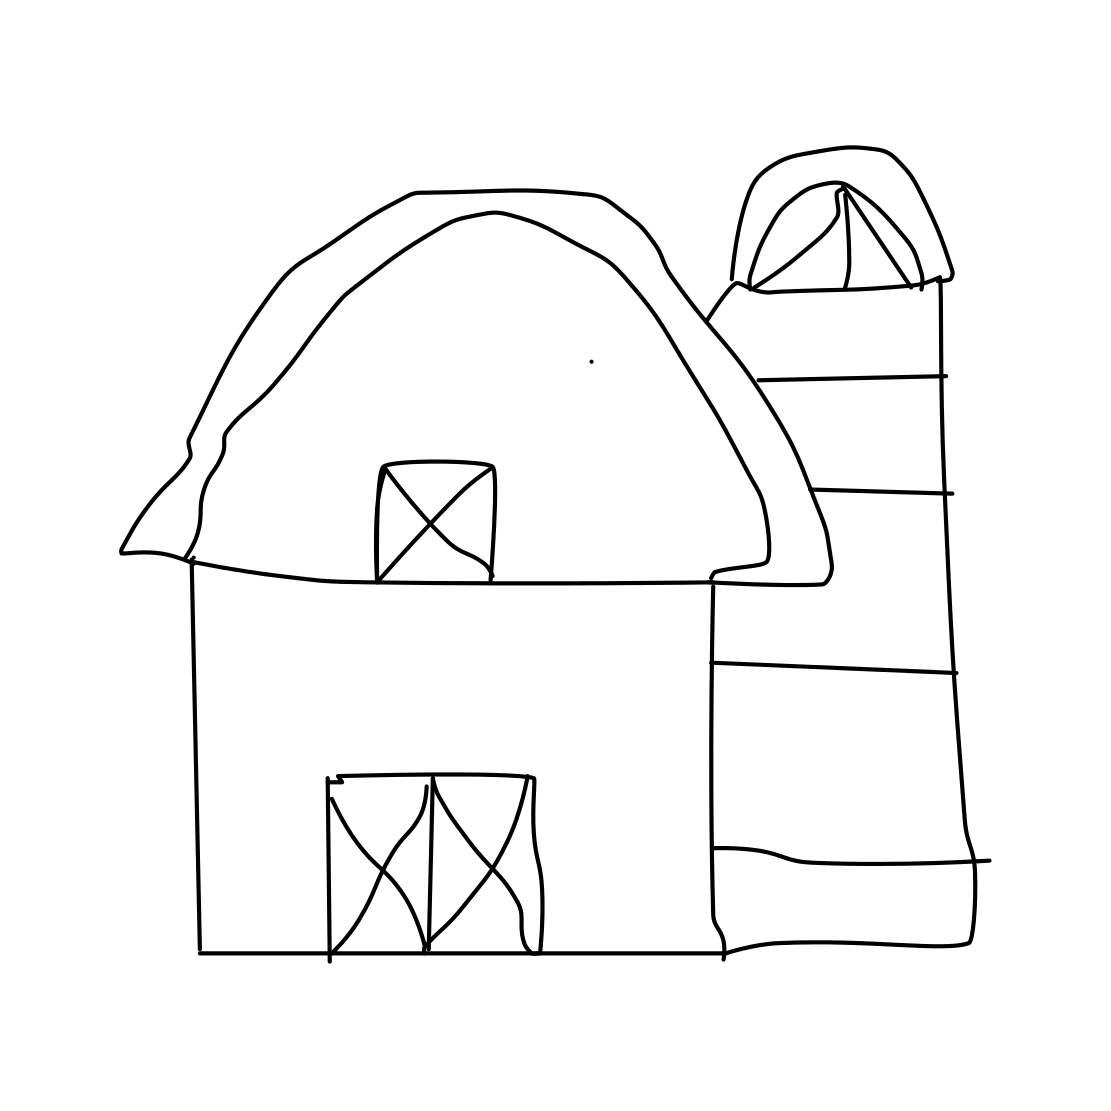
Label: barn